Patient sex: F
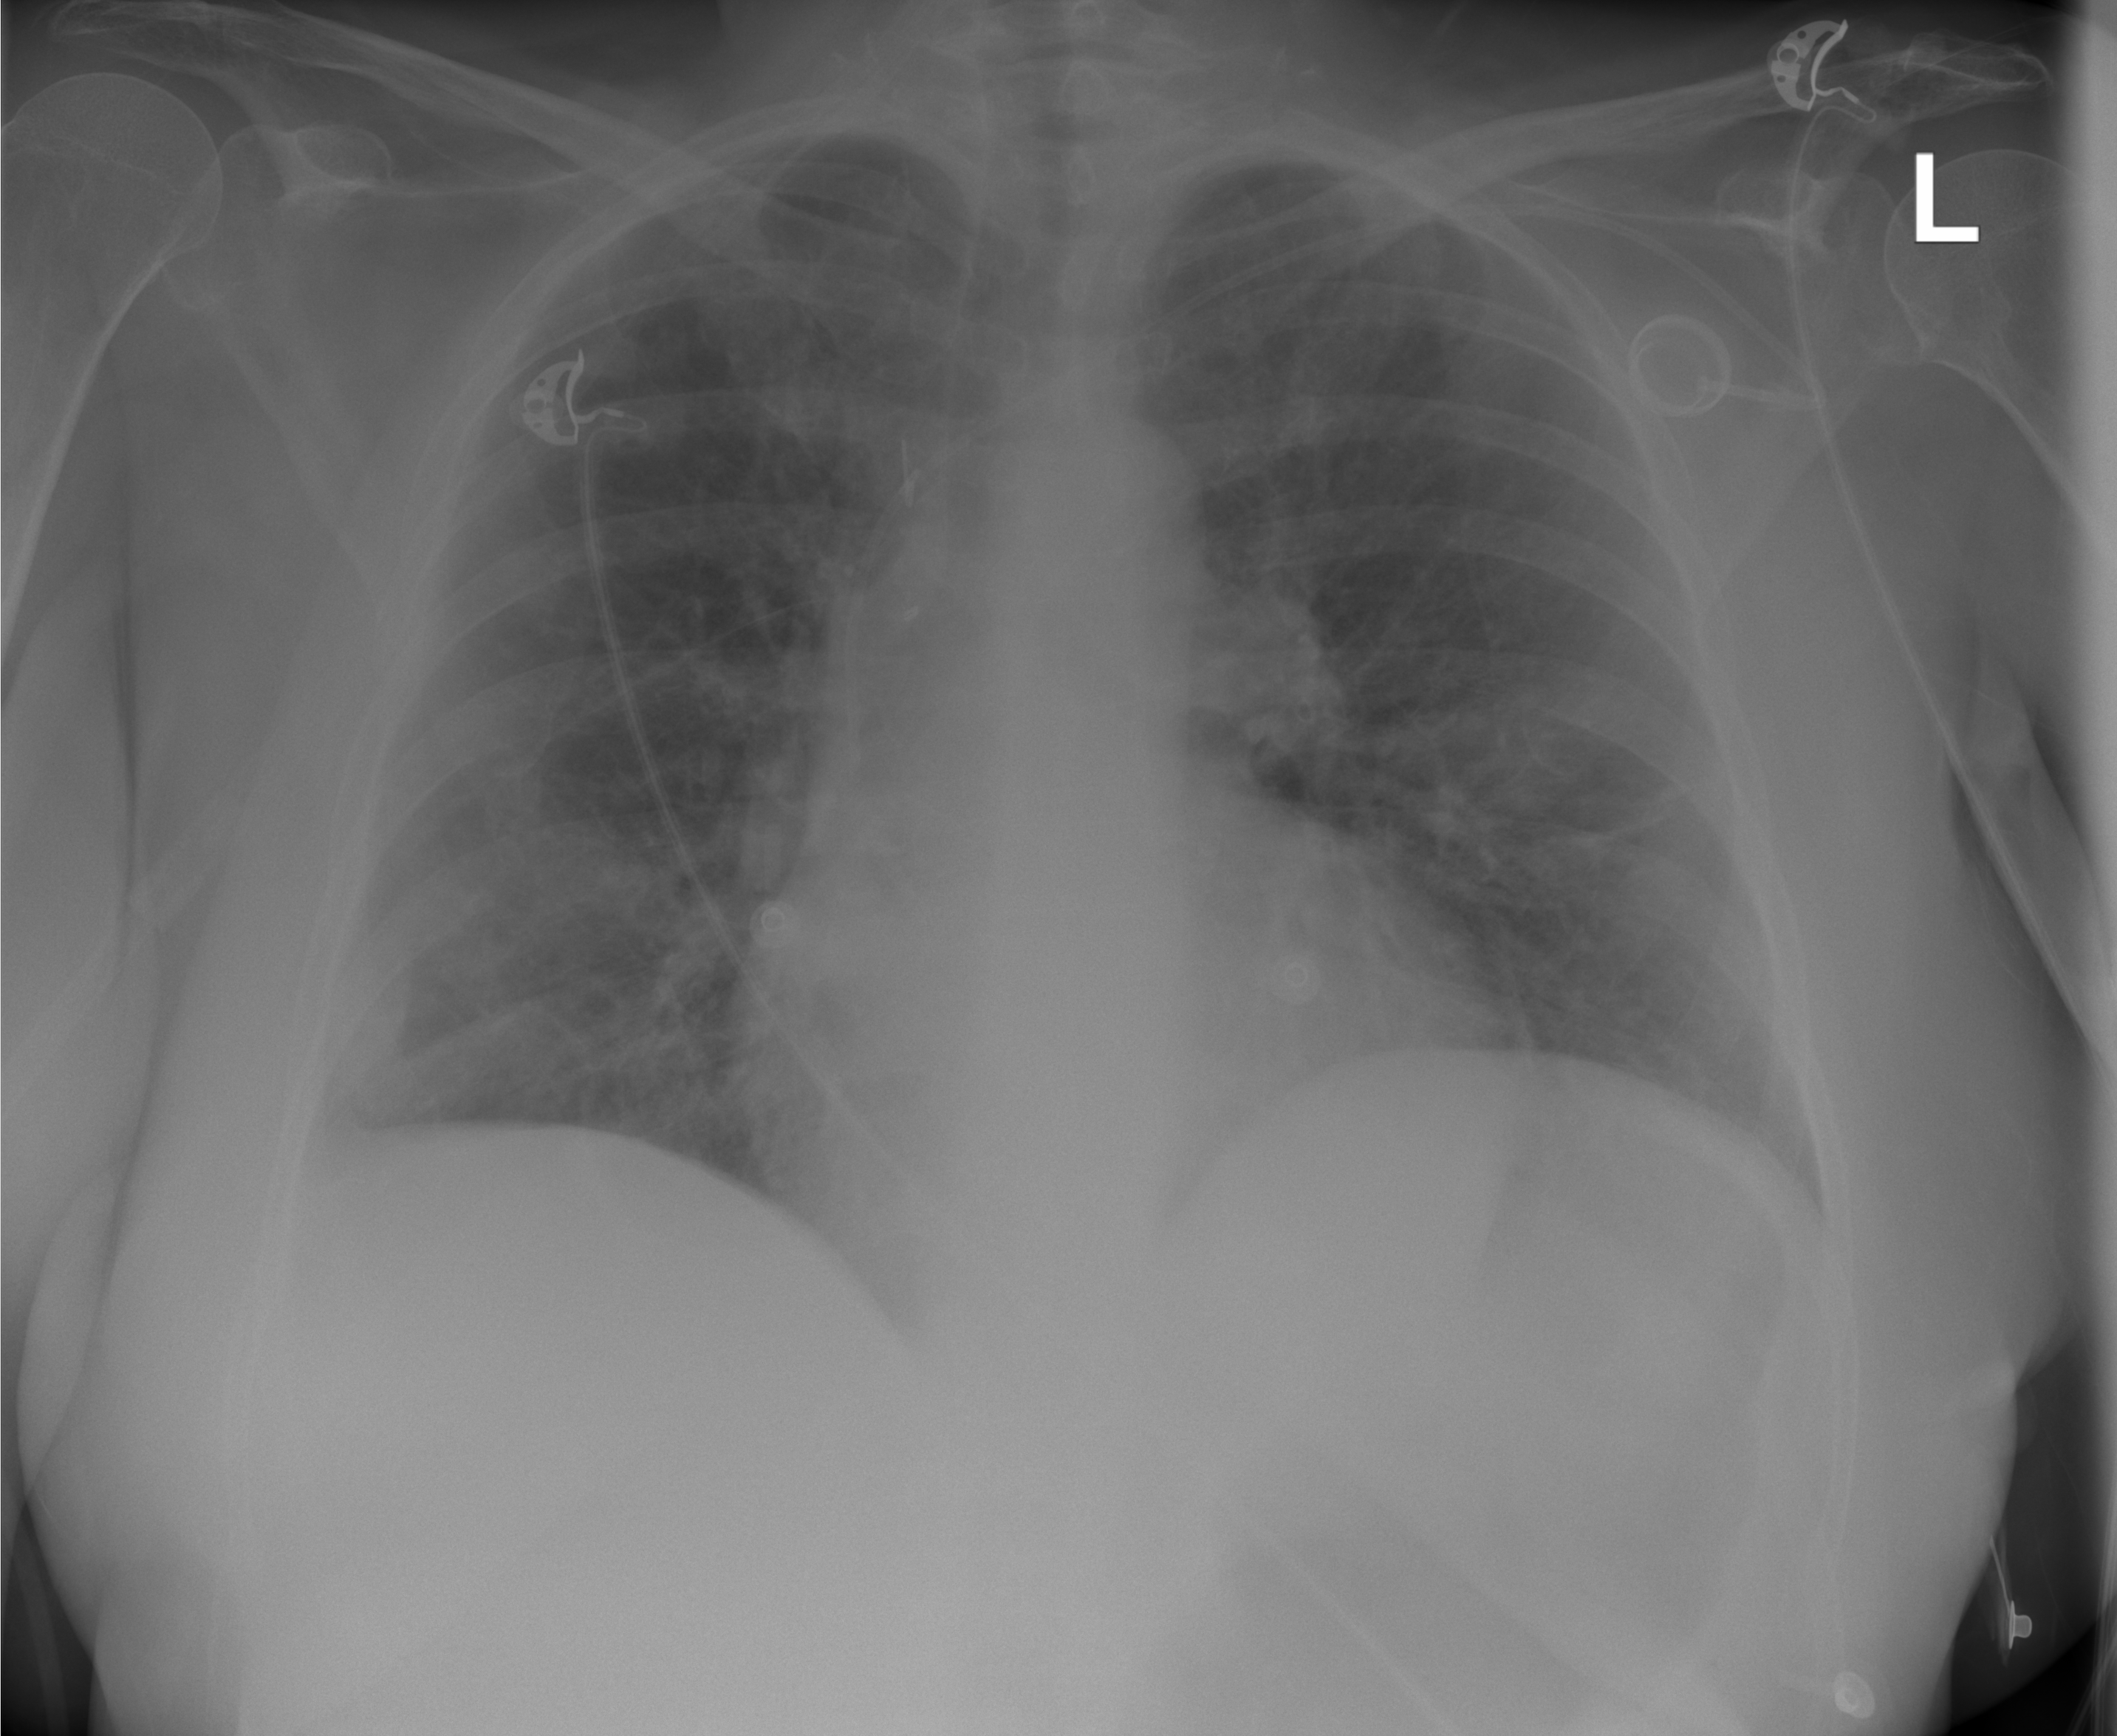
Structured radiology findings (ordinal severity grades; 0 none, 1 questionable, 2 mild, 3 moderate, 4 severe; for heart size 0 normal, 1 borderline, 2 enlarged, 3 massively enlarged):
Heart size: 1
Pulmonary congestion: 0
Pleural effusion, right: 0
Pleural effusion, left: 0
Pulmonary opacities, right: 0
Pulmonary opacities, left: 0
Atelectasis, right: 0
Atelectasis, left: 2